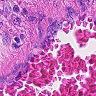
Metastatic tissue present: yes